Field crop: tomato
Growth stage: 1
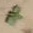
Species: solanum